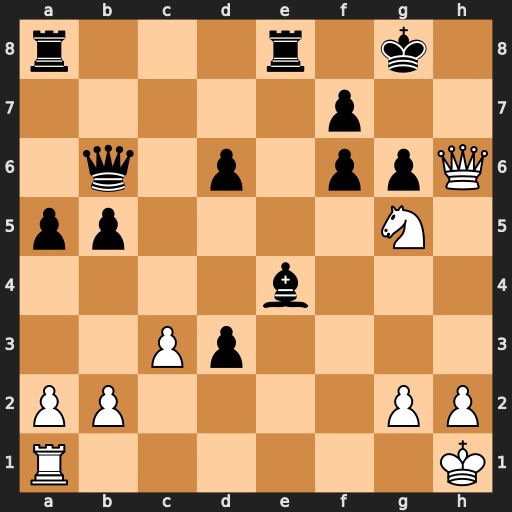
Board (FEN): r3r1k1/5p2/1q1p1ppQ/pp4N1/4b3/2Pp4/PP4PP/R6K
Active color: w
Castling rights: -
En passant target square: -
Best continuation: Qh7+ Kf8 Qxf7#